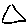
Label: triangle